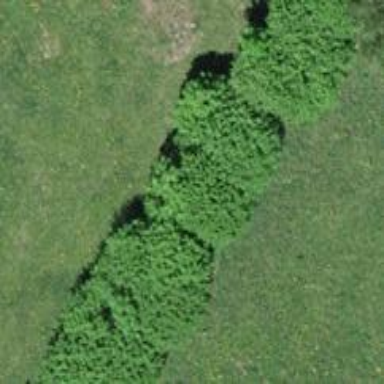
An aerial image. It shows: Deciduous hedge made up of broadleaved plants.